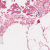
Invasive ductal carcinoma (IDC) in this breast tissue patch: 0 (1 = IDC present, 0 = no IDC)